Question: I'm displaying some database user statistics from my mySQL table. I want to group the data by weeks so I can have individual tables for each week, Monday to Sunday. The dates in the database are stored as YYYY-MM-DD.
Currently I have the following PHP to access the data:
'''
try {
$sql = "SELECT *
FROM metric
WHERE userid='".$tuserid."';";
$result = $pdo->query($sql);
}
catch (PDOException $e) {
$error = $e->getMessage();
include $errorpage;
exit();
}
while ($row = $result->fetch()) {
$metrics[] = array(
'id' => $row['id'],
'date' => $row['date'],
'value1' => $row['value1'],
'value2' => $row['value2'],
'value3' => $row['value3'],
'value4' => $row['value4']
);
}
'''
And then I output it with this:
'''
<table border="1" cellpadding="2px">
<thead>
<tr>
<th bgcolor="#CECECE">Date</th>
<th bgcolor="#CECECE">Candidates Added</th>
<th bgcolor="#CECECE">Candidates Edited</th>
<th bgcolor="#CECECE">Notes Added</th>
<th bgcolor="#CECECE">Candidates Forwarded</th>
</tr>
</thead>
<tbody>
<?php
for ($i=0;$i<count($metrics);$i++){
?>
<tr>
<td><center><?php echo $metrics[$i]['date'] ?></center></td>
<td><center><?php echo $metrics[$i]['value1'] ?></center></td>
<td><center><?php echo $metrics[$i]['value2'] ?></center></td>
<td><center><?php echo $metrics[$i]['value3'] ?></center></td>
<td><center><?php echo $metrics[$i]['value4'] ?></center></td>
</tr>
<?php
}
?>
</tbody>
</table>
'''
And here's an example of the output:

How can I separate the data into weeks starting from Monday to Sunday?
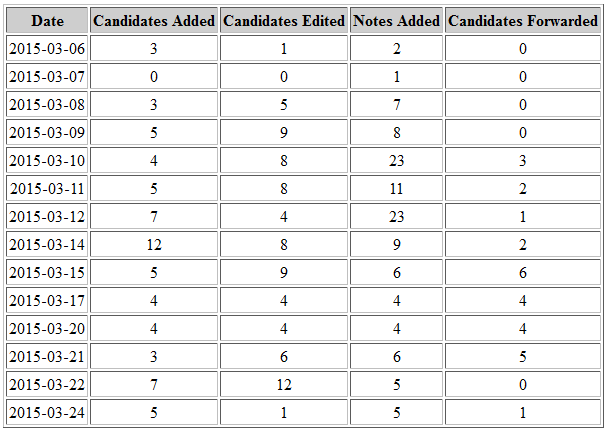
Answer: Add DAYOFWEEK() to your query:
'''
$sql = "SELECT *, DAYOFWEEK(date_field) as DWNum
FROM metric
WHERE userid='".$tuserid."';";
'''
And add that where you put the fields in the '$metrics' array.
As you loop through and build the table:
'''
if($metrics[$i]['DWNum']==1) //1=Sunday
{
echo "<tr><td colspan='5'>NEW WEEK</td></tr>";
}
'''